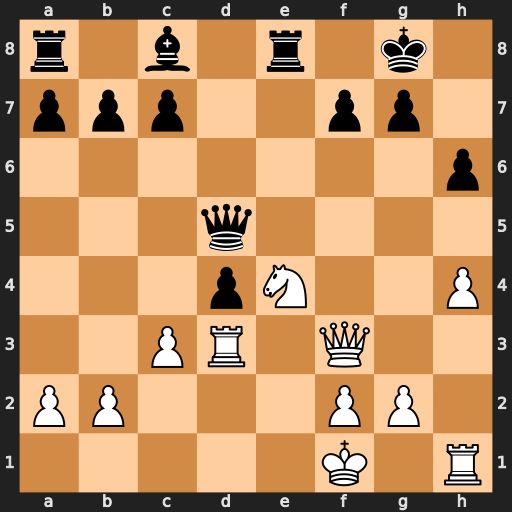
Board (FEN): r1b1r1k1/ppp2pp1/7p/3q4/3pN2P/2PR1Q2/PP3PP1/5K1R
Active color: w
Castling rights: -
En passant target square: -
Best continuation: Nf6+ gxf6 Qxd5